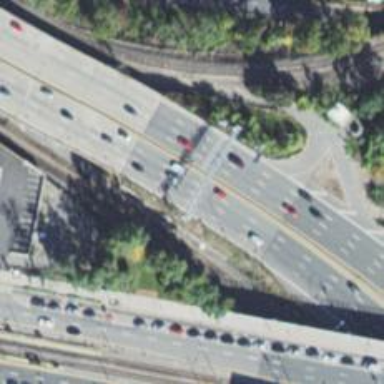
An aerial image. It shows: Toll gantry on the road.